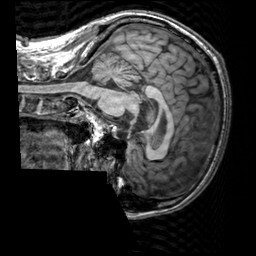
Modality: T1w
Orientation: sagittal
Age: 55
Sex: male
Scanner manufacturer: siemens
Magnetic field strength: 3 T
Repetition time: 2.3 s
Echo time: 0.00303 s